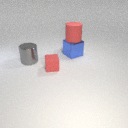
large gray metal cylinder to the left of large blue metal cube